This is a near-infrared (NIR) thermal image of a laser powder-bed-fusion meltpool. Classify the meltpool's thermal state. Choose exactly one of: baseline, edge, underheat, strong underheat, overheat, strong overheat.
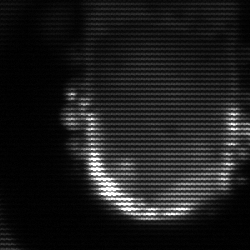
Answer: baseline